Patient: sex F, age 57
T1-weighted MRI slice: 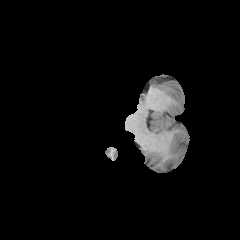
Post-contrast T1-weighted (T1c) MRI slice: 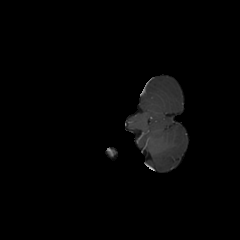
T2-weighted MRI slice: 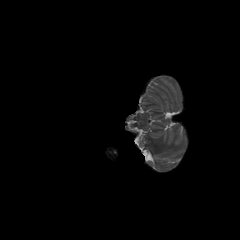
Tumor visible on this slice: no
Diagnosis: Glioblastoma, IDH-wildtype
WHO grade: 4